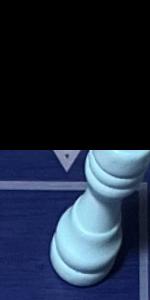
Label: Rook_White